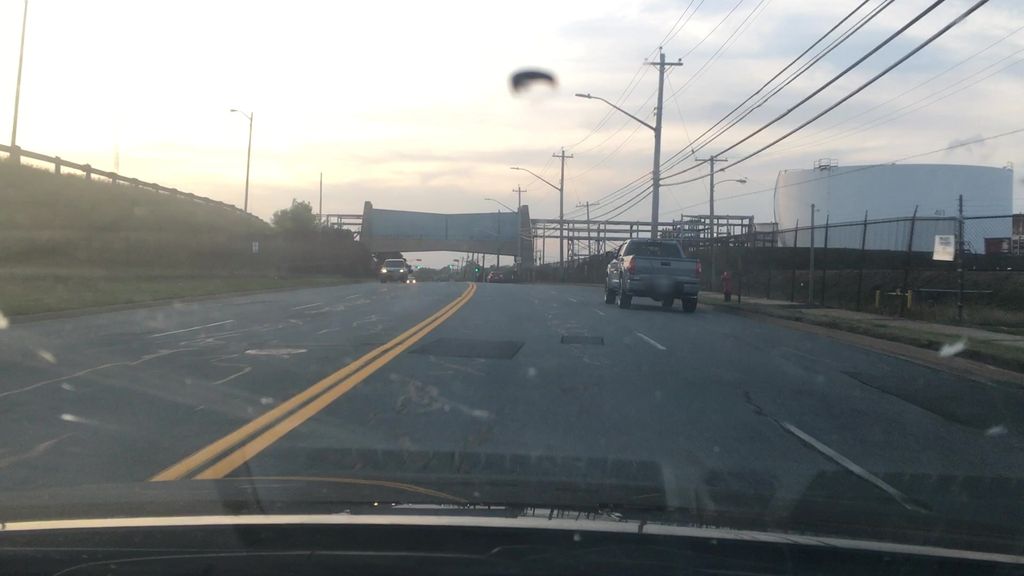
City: halifax